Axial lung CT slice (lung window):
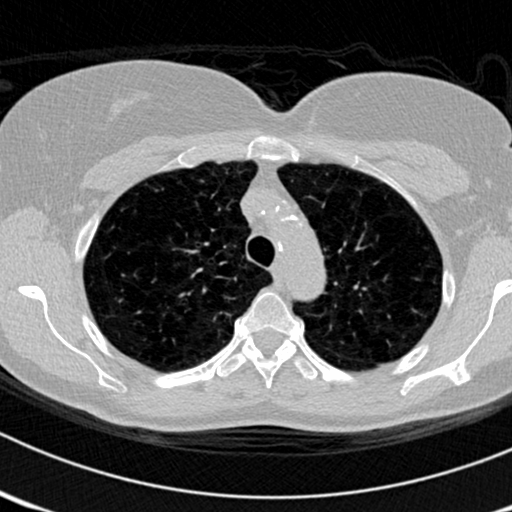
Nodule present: no